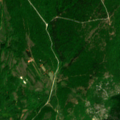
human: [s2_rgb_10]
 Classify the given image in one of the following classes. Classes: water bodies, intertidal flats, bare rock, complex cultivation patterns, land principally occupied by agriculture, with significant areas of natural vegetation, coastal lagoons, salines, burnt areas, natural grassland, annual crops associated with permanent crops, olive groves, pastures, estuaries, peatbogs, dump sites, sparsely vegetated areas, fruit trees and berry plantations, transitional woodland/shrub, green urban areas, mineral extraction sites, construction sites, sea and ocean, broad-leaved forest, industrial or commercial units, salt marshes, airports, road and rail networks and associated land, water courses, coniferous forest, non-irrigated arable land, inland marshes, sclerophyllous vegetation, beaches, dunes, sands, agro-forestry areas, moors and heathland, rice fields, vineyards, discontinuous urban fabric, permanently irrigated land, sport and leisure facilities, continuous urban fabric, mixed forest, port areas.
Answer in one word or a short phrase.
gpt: broad-leaved forest, mixed forest, transitional woodland/shrub